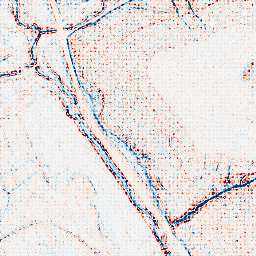
Category: edge_preserving
Decomposition family: bilateral
Decomposition parameters: d: 5
sigma_color: 100
sigma_space: 75
Upsampling method: sinc_blackman
Upsampling parameters: scale: 4
kernel_size: 4
Upsampling scale: 4